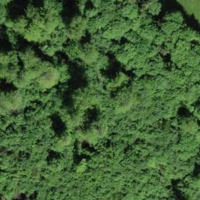
EUNIS habitat code: 25
Species observed at this site:
Cardamine heptaphylla